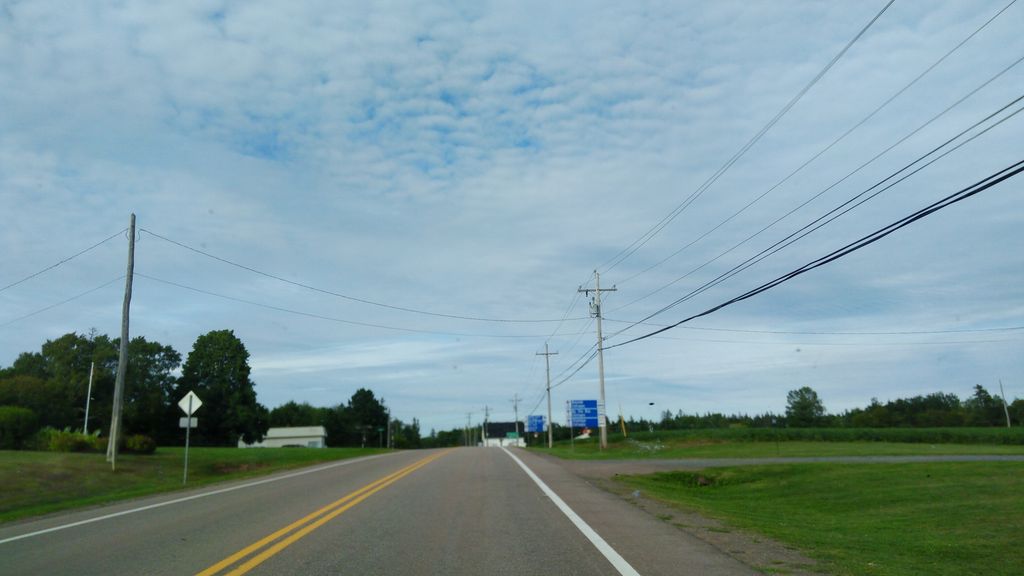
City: charlottetown